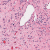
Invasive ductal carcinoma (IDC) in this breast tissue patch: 1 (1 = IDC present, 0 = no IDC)